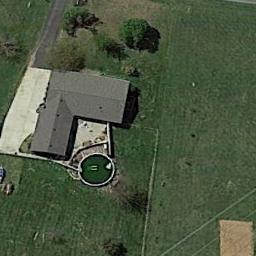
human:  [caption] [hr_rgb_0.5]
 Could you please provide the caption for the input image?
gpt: The sparse residential is surrounded by grass .

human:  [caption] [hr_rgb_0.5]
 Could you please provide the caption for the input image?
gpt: In a sparse residential area there is a grey house and a swimming pool surrounded by grass .

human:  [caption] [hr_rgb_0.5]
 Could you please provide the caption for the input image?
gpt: A path leads to this house with black roof .

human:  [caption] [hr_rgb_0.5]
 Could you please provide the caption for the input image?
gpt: The sparse residential is on the grass next to some trees and a road .

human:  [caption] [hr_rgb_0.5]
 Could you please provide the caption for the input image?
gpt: A sparse residential area with a black building on the green meadow .